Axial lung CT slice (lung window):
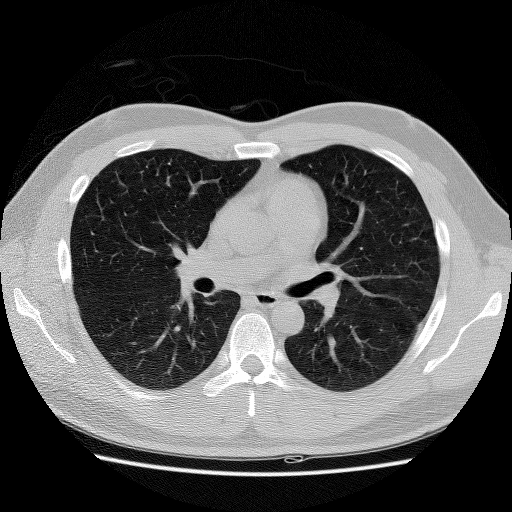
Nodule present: no